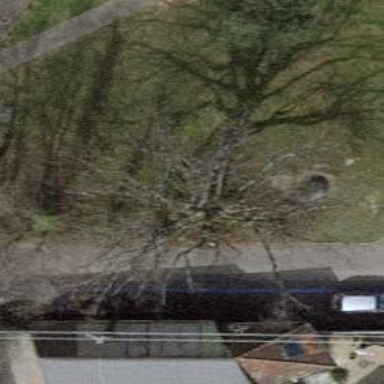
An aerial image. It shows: Evergreen needle-leaved tree.